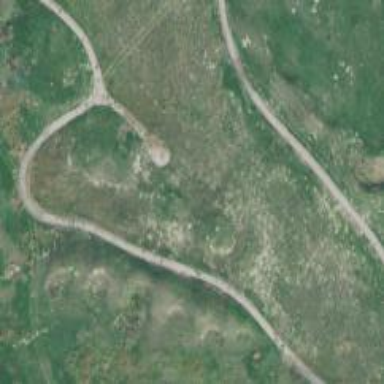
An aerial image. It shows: Service road designated as golf cart path.